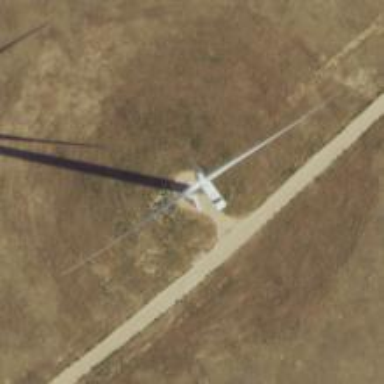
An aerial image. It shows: Wind turbine generator made by Vestas. The generator utilizes wind as its power source and belongs to the horizontal axis type.